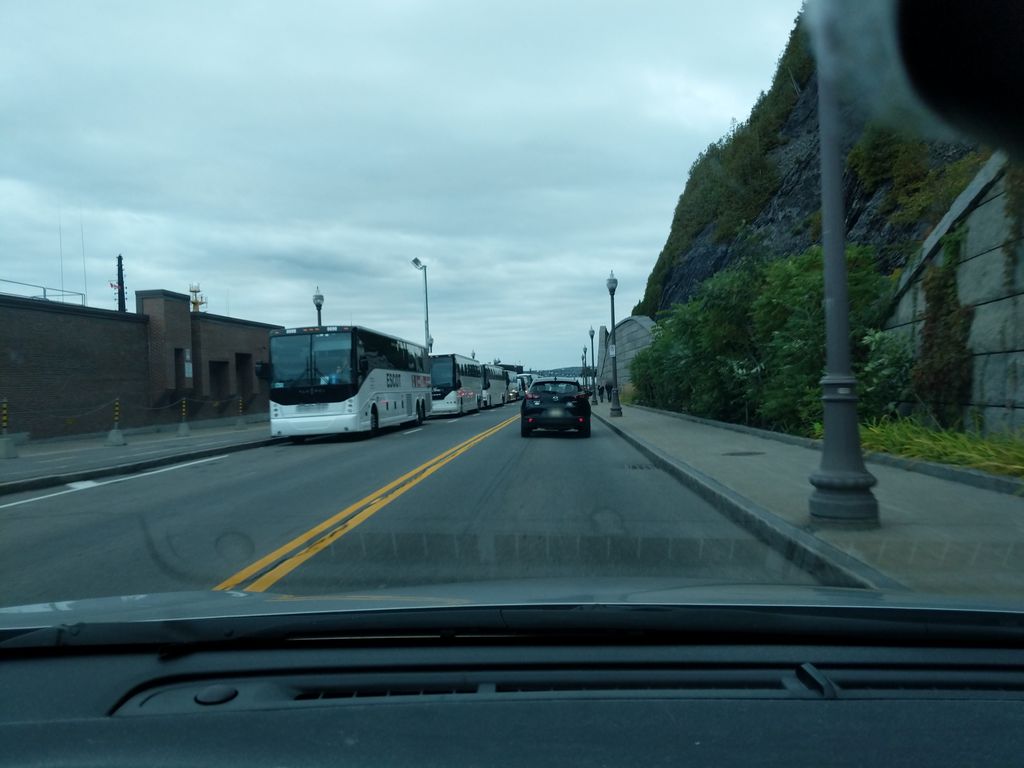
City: quebec_city